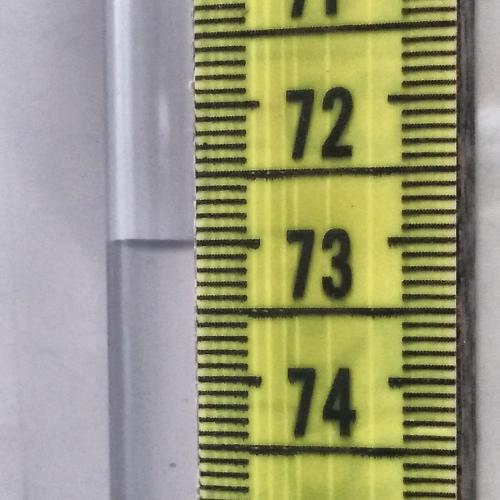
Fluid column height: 73.0 cm